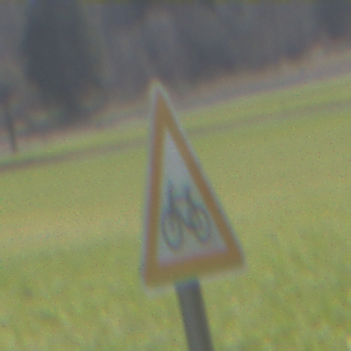
Verkehrszeichen: RadverkehrRechts
Umgebung: Outdoor, Nature
Tageszeit: MorningAfternoon
Wetter: PartlyCloudy
Licht: Natural
Jahreszeit: NotSpecified
Kontrast: HighContrast